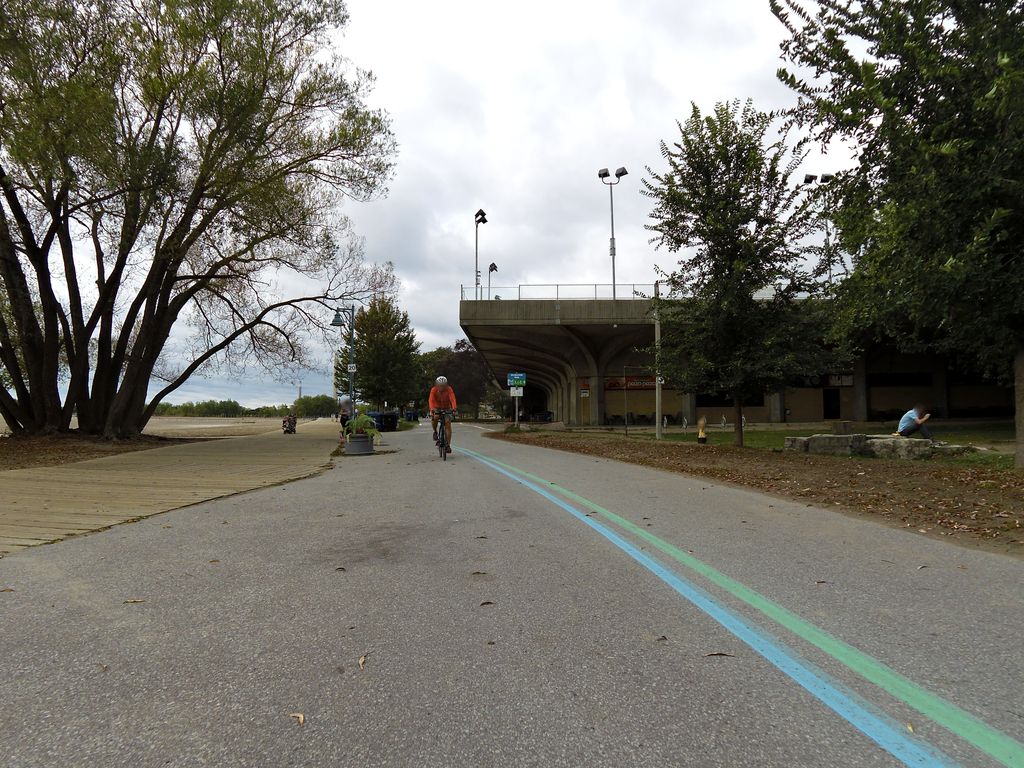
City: toronto